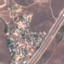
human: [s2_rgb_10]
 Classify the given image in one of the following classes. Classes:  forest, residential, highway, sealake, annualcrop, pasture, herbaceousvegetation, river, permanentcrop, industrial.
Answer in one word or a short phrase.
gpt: Highway